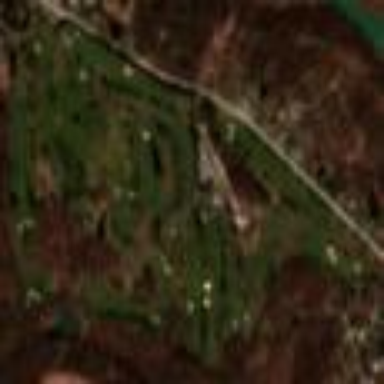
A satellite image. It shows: Golf course surrounded by greenery.